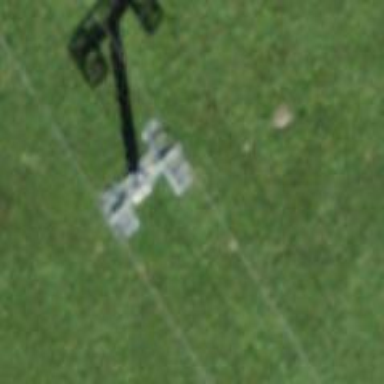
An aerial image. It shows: Pylon for aerialway.